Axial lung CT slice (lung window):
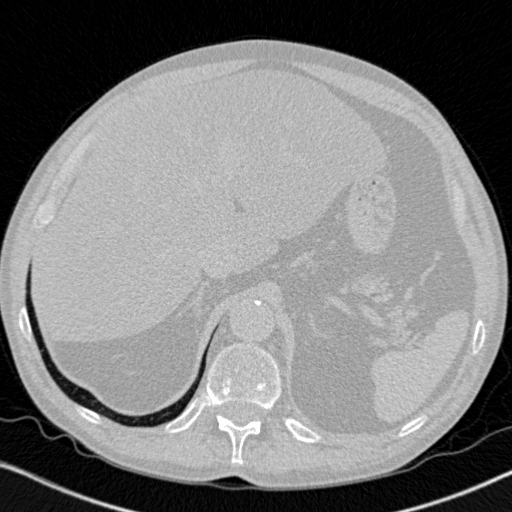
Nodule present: no